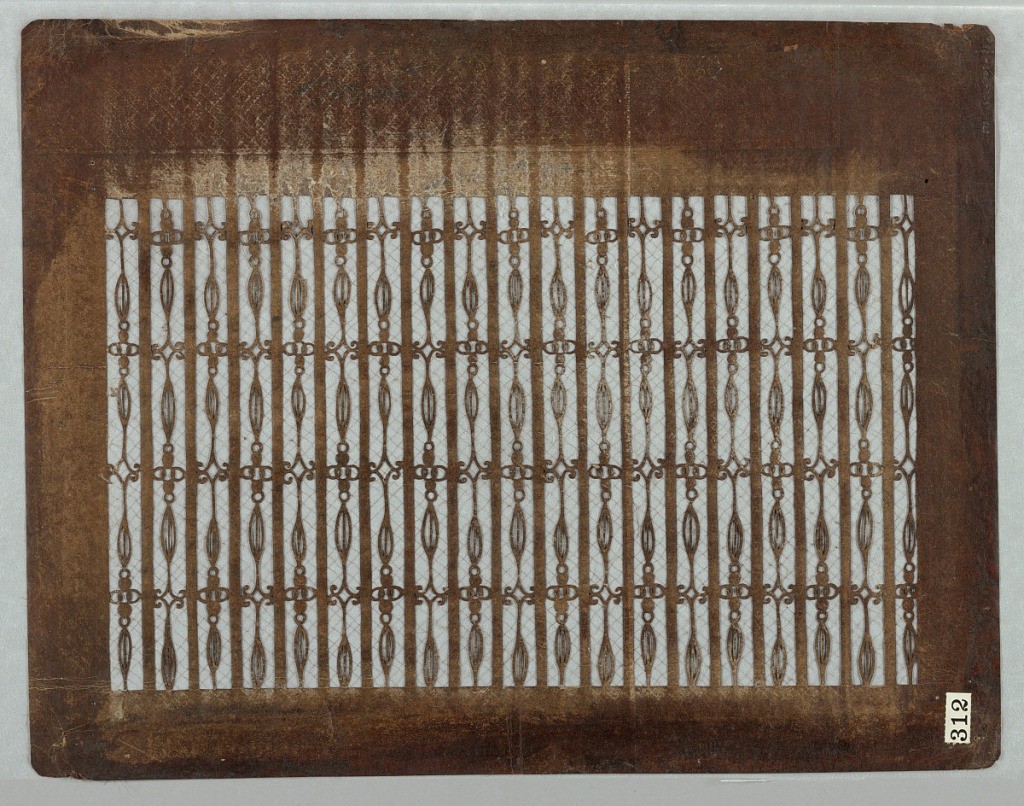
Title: Decorative Motif
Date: mid 18th - early 19th century
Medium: Mulberry paper (kozo washi) treated with fermented persimmon tannin (kakishibu), and silk threads (itoire)
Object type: Katagami
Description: Between vertical stripes are delicate designs created using the pull carving technique. Circles and leaves form this motif.